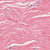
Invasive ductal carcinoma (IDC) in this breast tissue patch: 0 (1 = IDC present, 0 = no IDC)